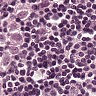
Metastatic tissue present: yes